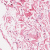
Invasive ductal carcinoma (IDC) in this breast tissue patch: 0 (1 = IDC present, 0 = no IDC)